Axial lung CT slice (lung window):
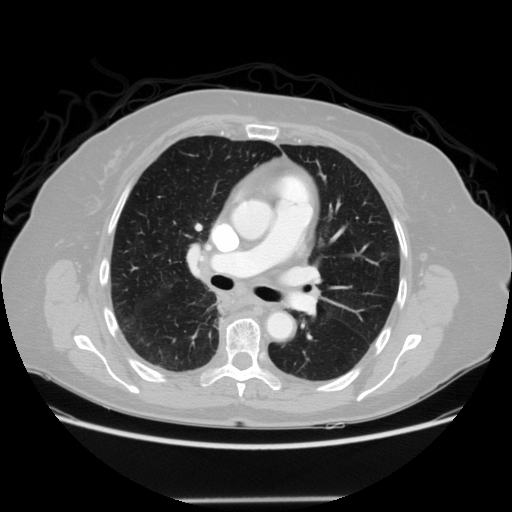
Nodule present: no